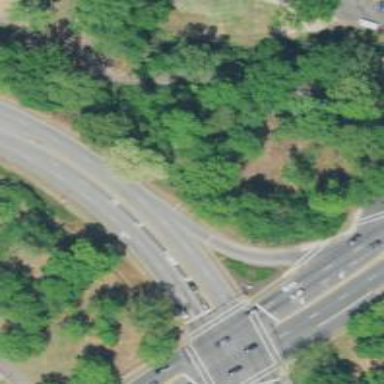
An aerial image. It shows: Trunk link highway with asphalt surface.